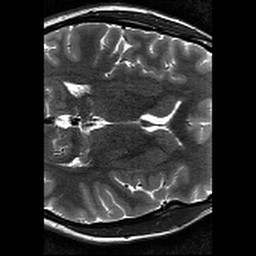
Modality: T2w
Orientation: axial
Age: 19
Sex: female
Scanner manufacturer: siemens
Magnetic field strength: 3 T
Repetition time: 11.39 s
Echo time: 0.09 s